Question: I am struggling to combine three tables with outer join, but cant get it right
I am using PostgreSQL database..
My tables look like this:

My Orders table have the foreign key of Customers and Years (this two dont have any relation)
Some year and Customer are not presented in my Orders table
I am trying to make an sql query so that each customer have all year. I can get this result by cross join customer and year, but this approach doesn't work when i continue to join this result with other tables. (My Orders table have other foreign keys also that i have to join also) So can i get this result by using outer join instead?
I have tried:
'''
Select* From Orders
RIGHT JOIN Customers on Orders.customer_id = customer.id
'''
That give me all the customer in Orders table (even them who doesent have a order) then i would like to do the same with all years also so every customer have one row for each year(2015-2020) Have tryed to do another right join with years table but it doesent work.. Anyone know how to fix this?
p.s the names of the tables is not real,i just used this names to make it easier to understand!
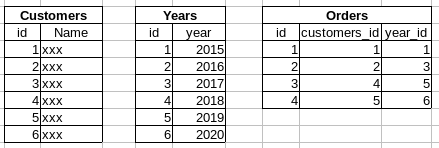
Answer: If you want all customers to have a year and their respective orders if they have them per year.
'''
SELECT CUS.ID AS CustomerID, CUS.Name AS CustomerName, YEA.year AS Year, ORD.ID AS OrderID
FROM Customers AS CUS
CROSS JOIN Years AS YEA
LEFT JOIN Orders AS ORD
ON CUS.ID = ORD.Customer_ID
AND ORD.YEAR_ID = YEA.ID;
'''
This will give you and their orders as seperate rows.
If you want the number of orders use this instead:
'''
SELECT CUS.ID AS CustomerID, CUS.Name AS CustomerName, YEA.year AS Year, Count(ORD.ID) AS NrOfOrders
FROM Customers AS CUS
CROSS JOIN Years AS YEA
LEFT JOIN Orders AS ORD
ON CUS.ID = ORD.Customer_ID
AND ORD.YEAR_ID = YEA.ID
GROUP BY CUS.ID, CUS.Name, YEA.Year;
'''
Which will show the number of orders and give each customer a row per year.
Try it out/see it in action <URL>, I added some data to show the multiple orders.